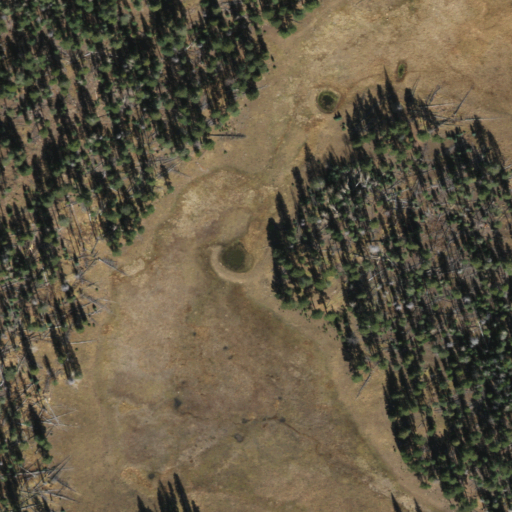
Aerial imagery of plain(s) in Arizona named Lost Cienega containing evergreen forest, shrub, and herbaceous wetlands